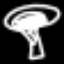
Label: mushroom